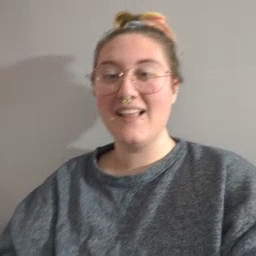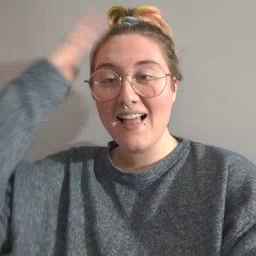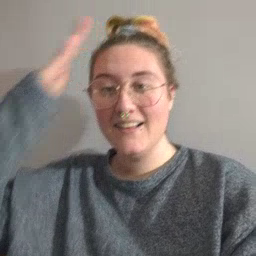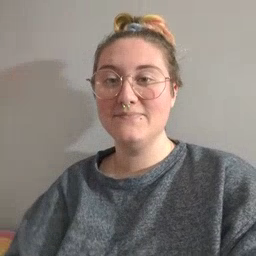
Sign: hat